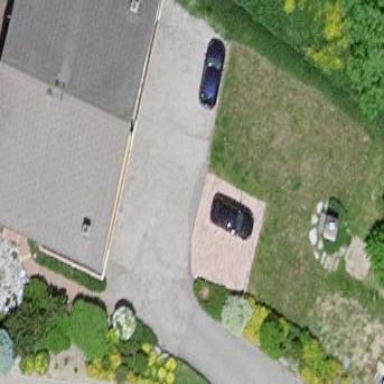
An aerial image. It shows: Simple house.